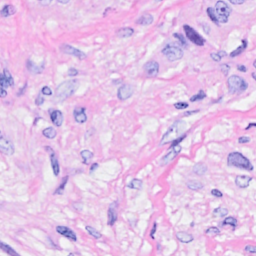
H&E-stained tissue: Breast